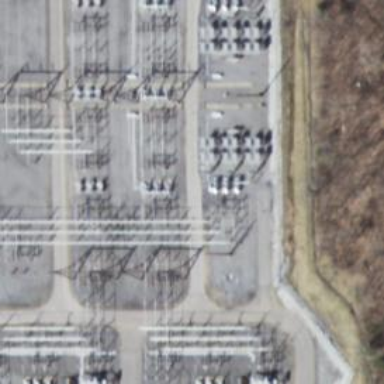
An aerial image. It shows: Switch for power supply.